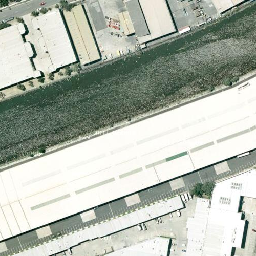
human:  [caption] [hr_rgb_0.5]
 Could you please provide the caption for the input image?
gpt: A dark green river with long white buildings on one side and several light white buildings on the other.

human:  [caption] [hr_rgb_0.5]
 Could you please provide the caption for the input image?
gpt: On one side of the dark green river are long white buildings, and on the other side are several light white buildings.

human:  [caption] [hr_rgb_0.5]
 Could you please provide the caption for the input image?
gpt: On one side of the dark green river are long white buildings, and on the other side are many light white buildings.

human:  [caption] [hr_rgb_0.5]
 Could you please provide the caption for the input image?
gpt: The dark green river is a long white building and the other is a bright white building.

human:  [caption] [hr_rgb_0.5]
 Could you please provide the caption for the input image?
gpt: The dark green river is a long white building, and the other is a bright white building.